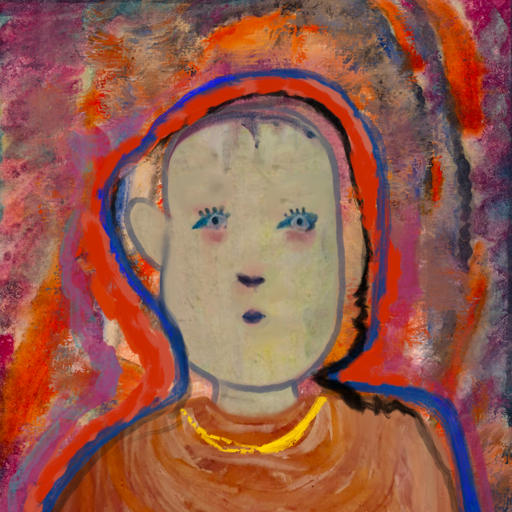
Background: Experience, Head And Neck Front: Hill_Girl, Face Front: Hill_Girl, Bust: Pious_Lady, Hair Front: Experience, Head Accessory: Blank, Second Necklace: Blank, Necklace: Irani_1, Baby: Blank